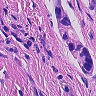
Metastatic tissue present: yes